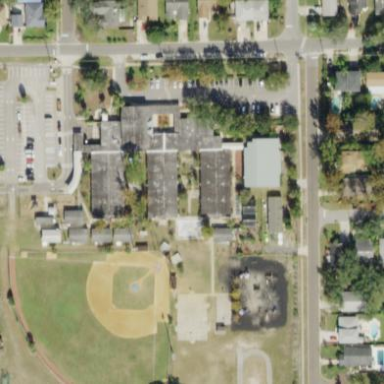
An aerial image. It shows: School.